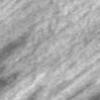
Label: change